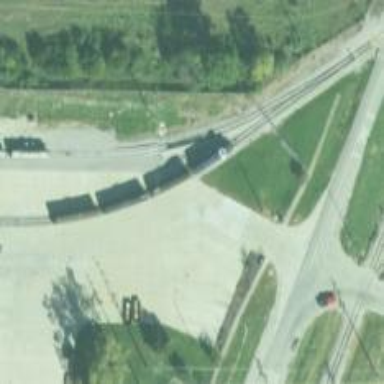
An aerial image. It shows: Rail spur service.